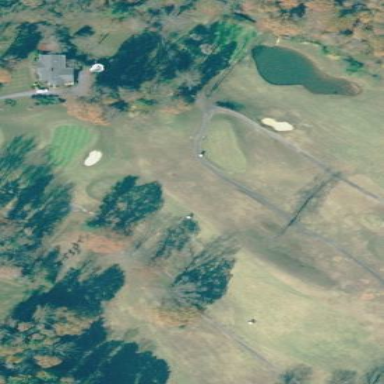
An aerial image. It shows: Scenic golf fairway.